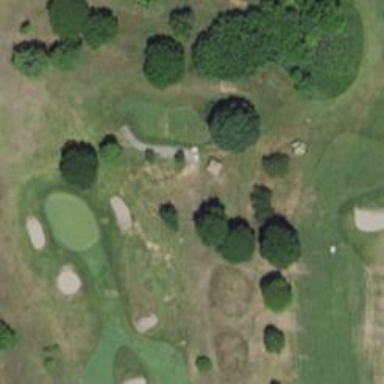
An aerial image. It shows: Path designated for golf carts.